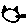
Label: cat